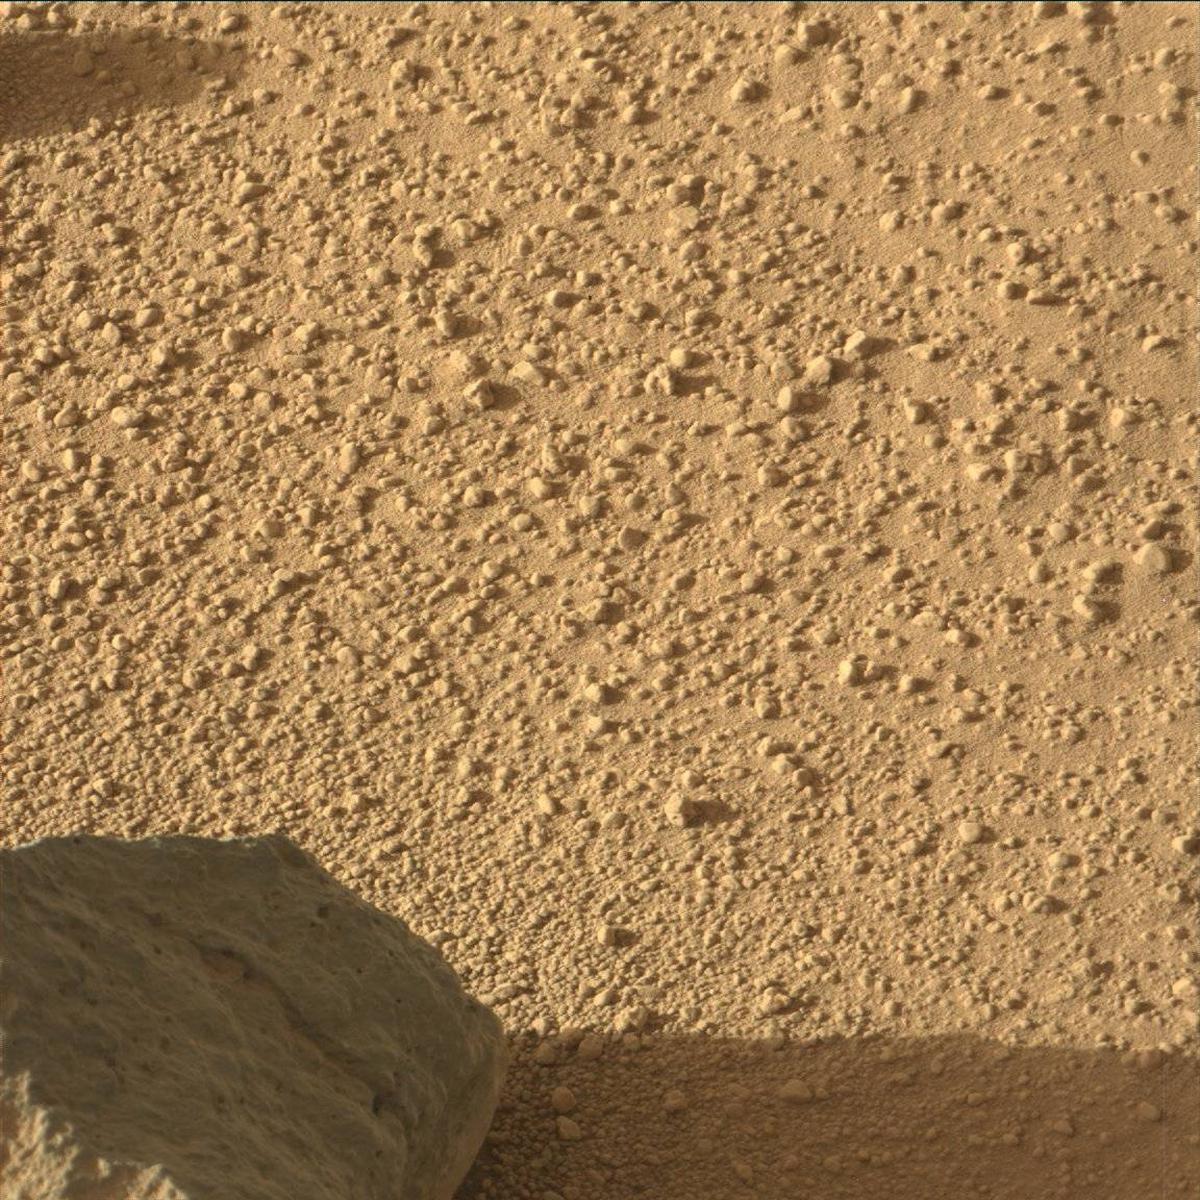
Terrain classes present: Rock, Sand / Soil